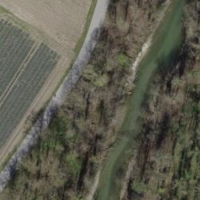
EUNIS habitat code: 41
Species observed at this site:
Rumex obtusifolius
Aglais io
Celastrina argiolus